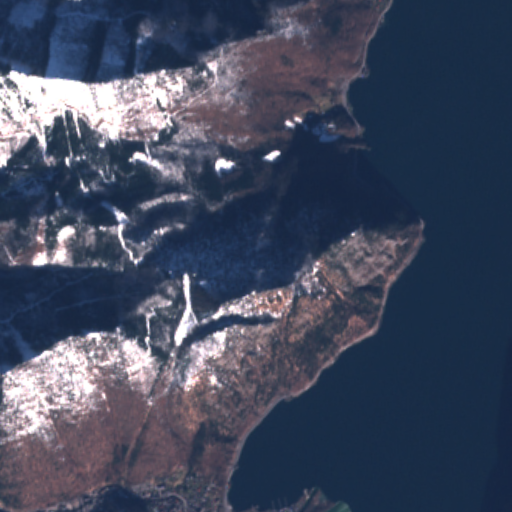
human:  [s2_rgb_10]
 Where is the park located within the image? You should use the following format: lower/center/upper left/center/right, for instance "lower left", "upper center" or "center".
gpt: The park is located in the lower left of the image.
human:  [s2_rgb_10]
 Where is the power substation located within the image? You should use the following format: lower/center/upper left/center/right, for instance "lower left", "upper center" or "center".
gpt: The power substation is located in the lower left of the image.
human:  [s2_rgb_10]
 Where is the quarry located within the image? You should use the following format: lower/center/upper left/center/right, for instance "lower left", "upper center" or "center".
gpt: The quarry is located in the upper left of the image.
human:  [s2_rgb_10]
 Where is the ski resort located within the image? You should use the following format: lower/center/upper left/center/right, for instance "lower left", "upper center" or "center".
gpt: The ski resort is located in the lower left of the image.
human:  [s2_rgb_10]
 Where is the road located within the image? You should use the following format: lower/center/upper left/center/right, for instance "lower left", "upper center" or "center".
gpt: There is no road in the image.